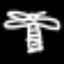
Label: palm tree